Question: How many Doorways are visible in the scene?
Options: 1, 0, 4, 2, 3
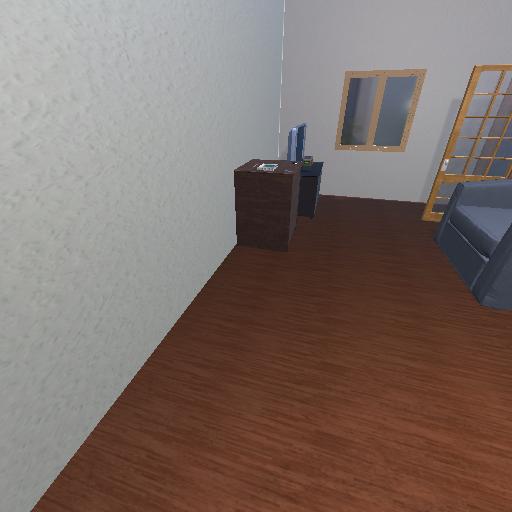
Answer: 1